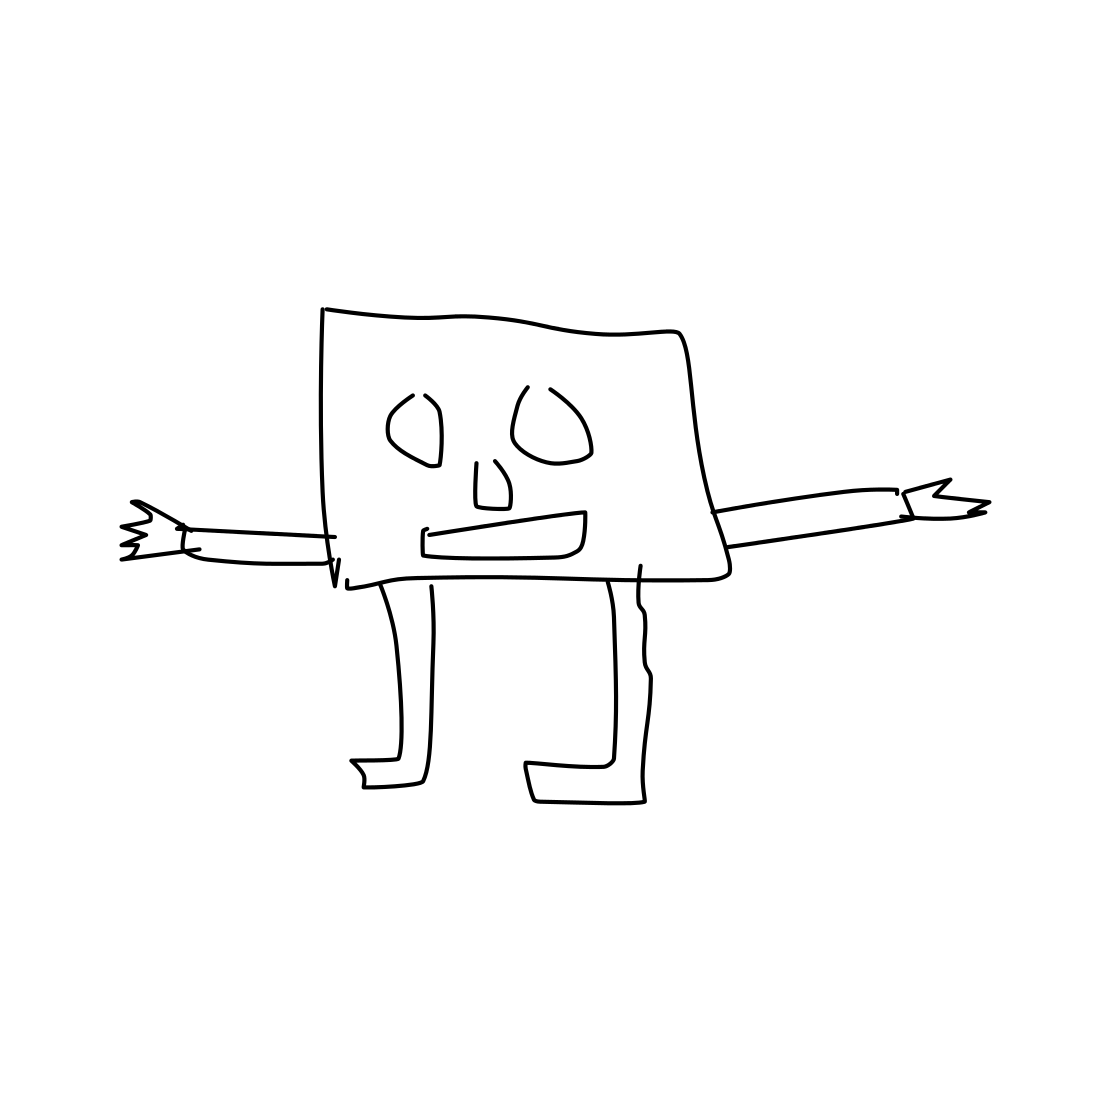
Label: sponge bob